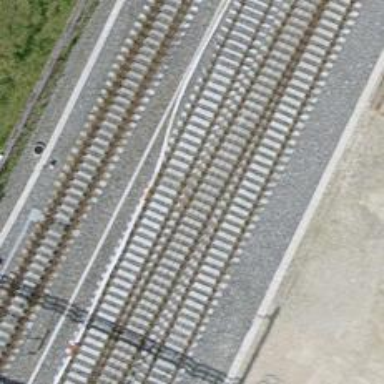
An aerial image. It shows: Single railway track with electrification through contact line.